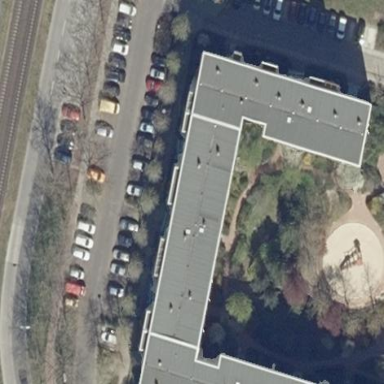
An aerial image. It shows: Building with apartments and flat roof.